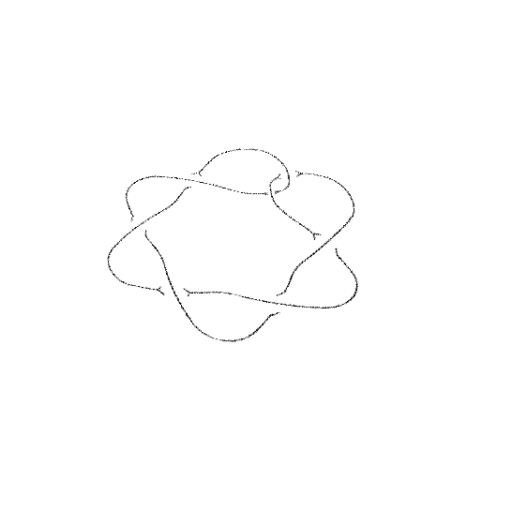
Crossing number: 7